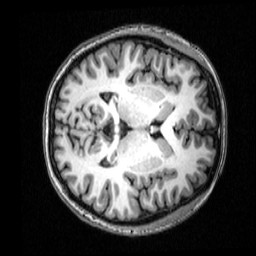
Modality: T1w
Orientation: axial
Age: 23
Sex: female
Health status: healthy
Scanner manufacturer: siemens
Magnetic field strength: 3 T
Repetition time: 2.53 s
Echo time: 0.00339 s